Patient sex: M
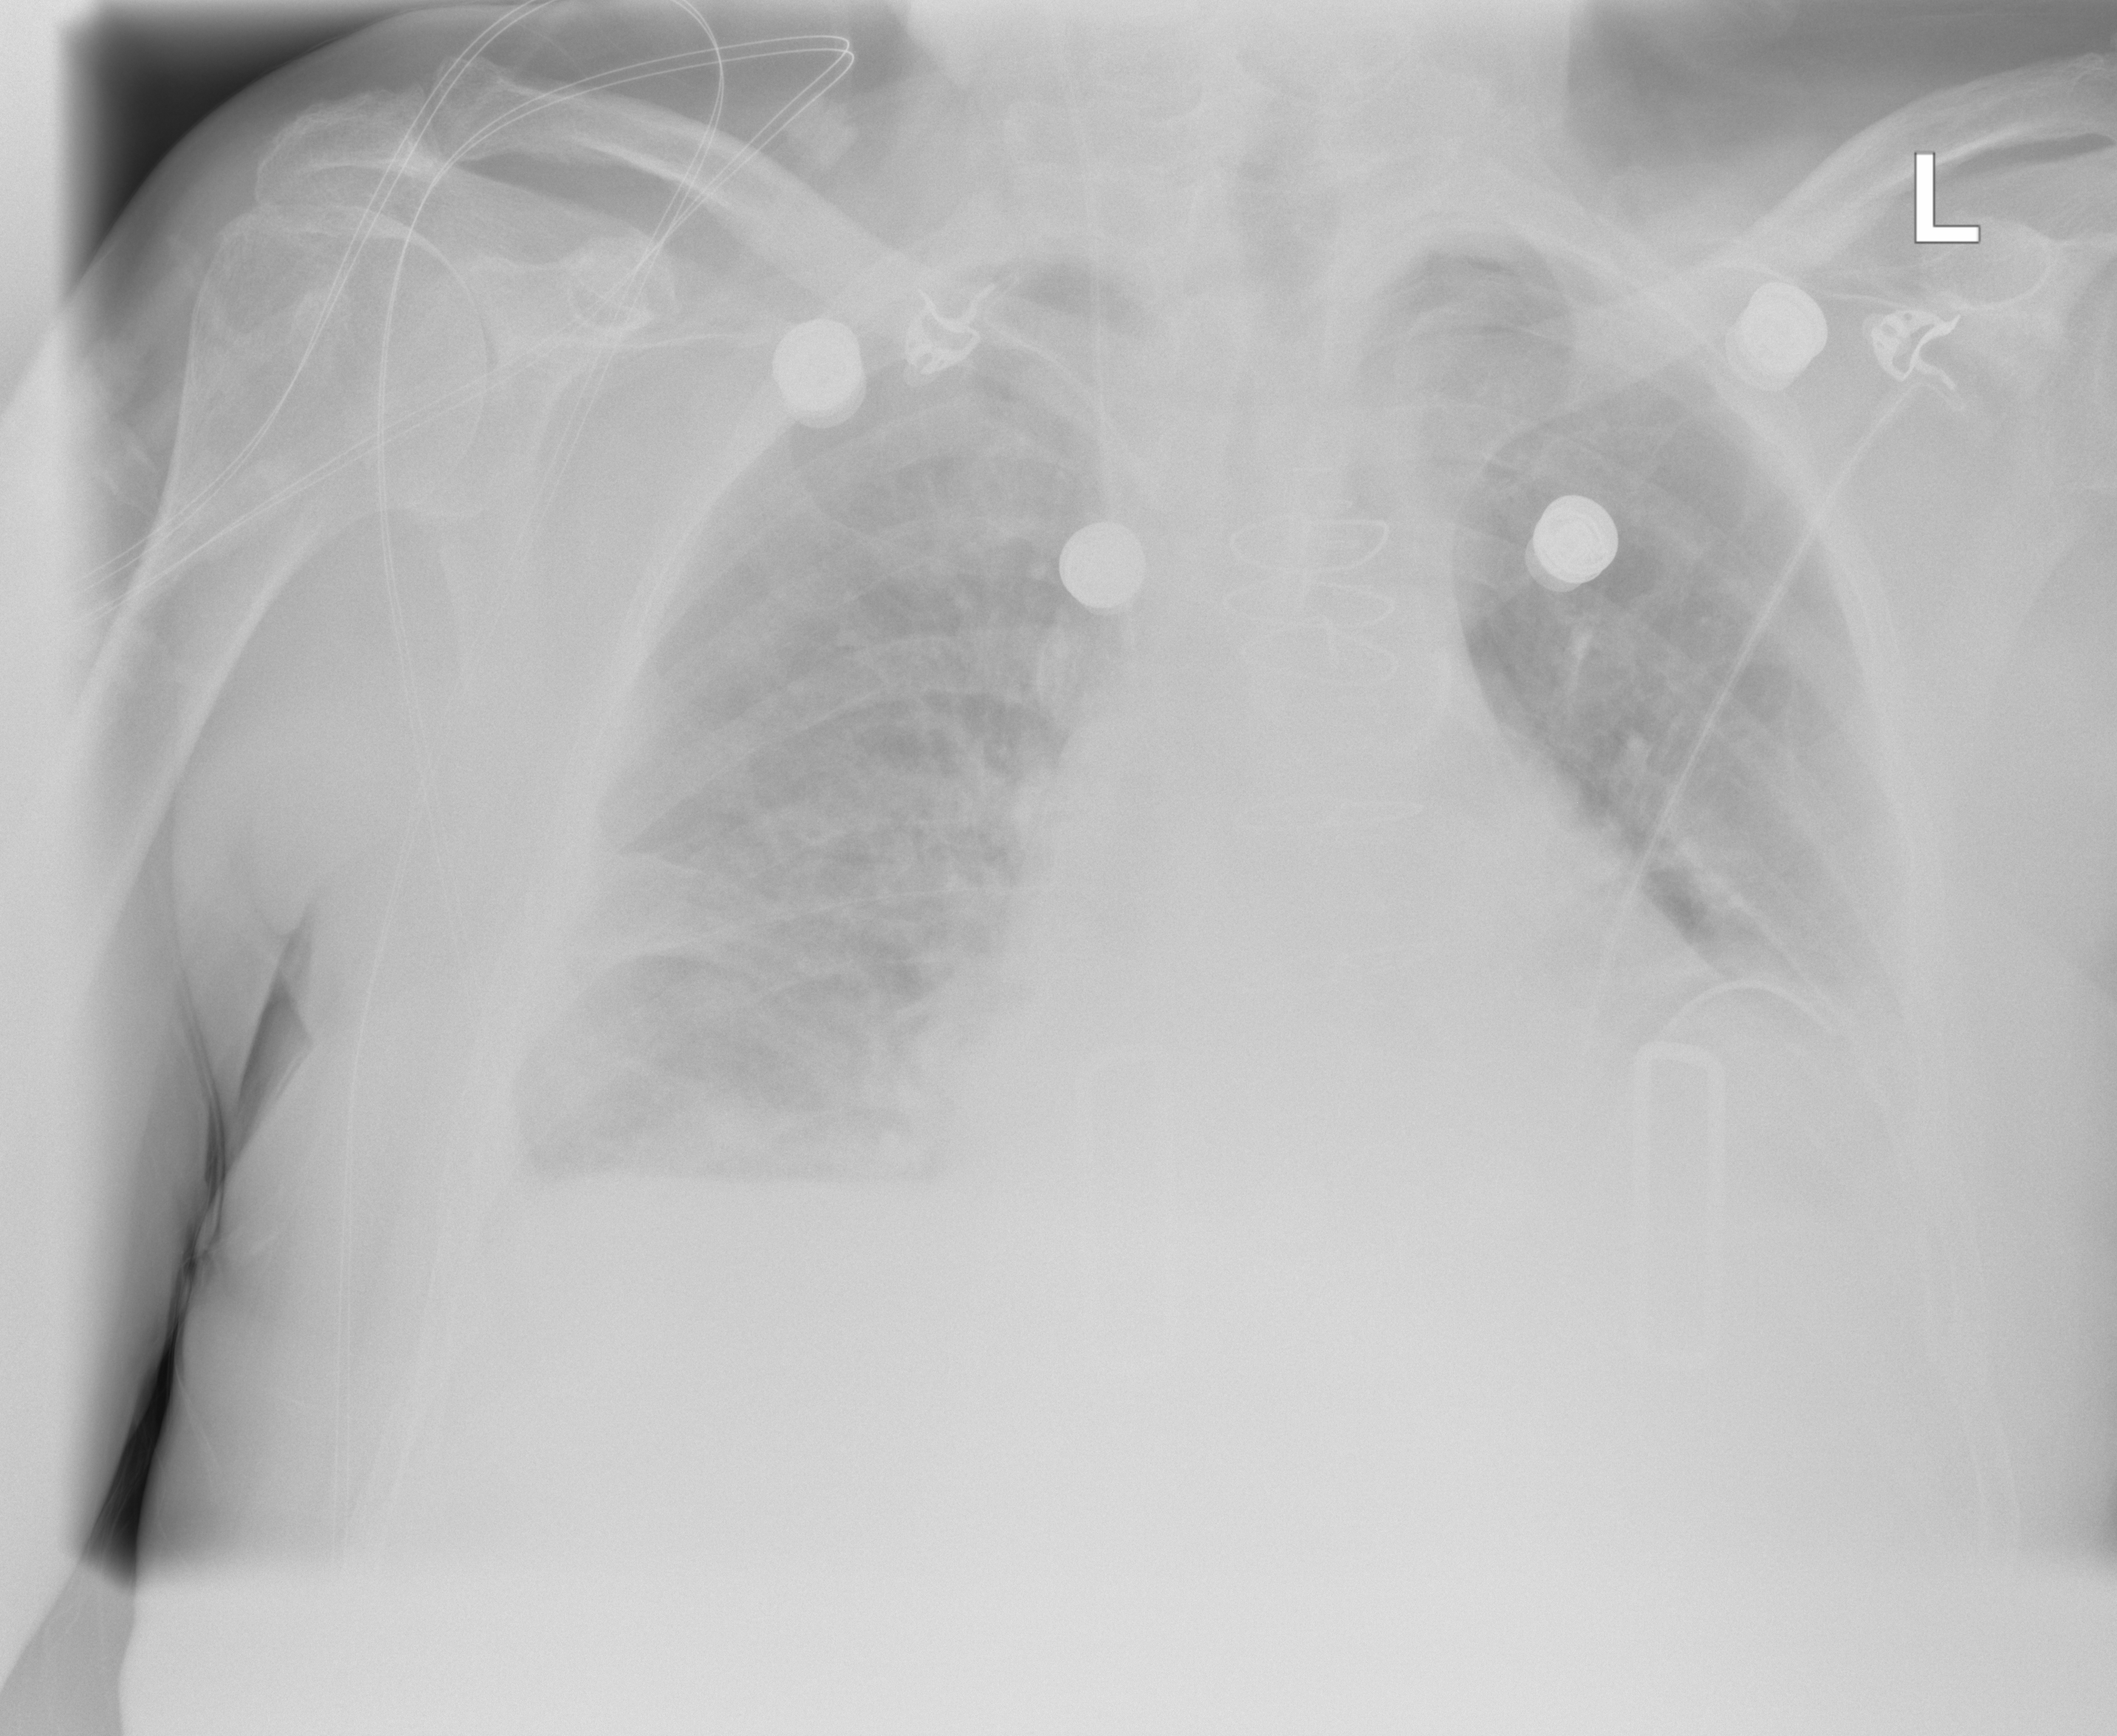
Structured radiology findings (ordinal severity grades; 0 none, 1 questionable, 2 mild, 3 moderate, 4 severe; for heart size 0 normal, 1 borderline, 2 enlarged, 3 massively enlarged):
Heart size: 2
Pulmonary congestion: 2
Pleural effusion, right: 2
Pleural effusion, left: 2
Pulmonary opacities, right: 2
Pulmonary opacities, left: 1
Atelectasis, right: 2
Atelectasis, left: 2